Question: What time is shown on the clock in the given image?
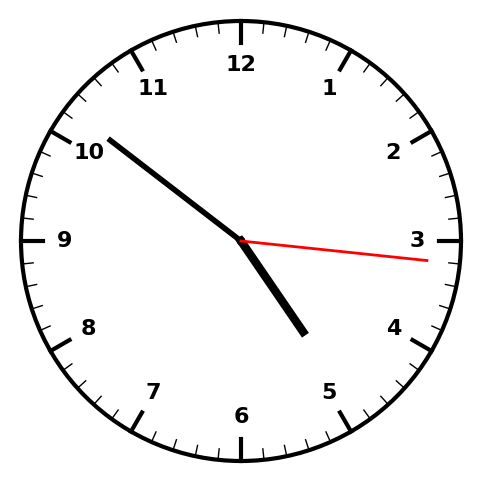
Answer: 04:51:16